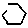
Label: hexagon